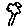
Label: tree